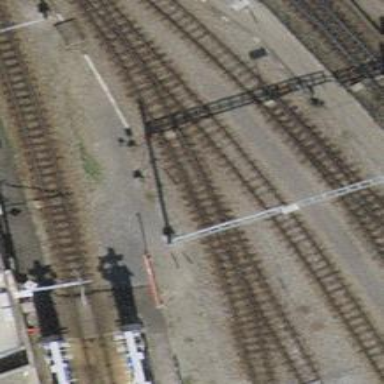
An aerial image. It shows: Narrow gauge railway siding with one track. The railway line is electrified with contact line.